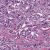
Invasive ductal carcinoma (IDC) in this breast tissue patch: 1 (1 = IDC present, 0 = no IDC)